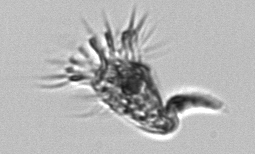
Label: Tontonia_appendiculariformis